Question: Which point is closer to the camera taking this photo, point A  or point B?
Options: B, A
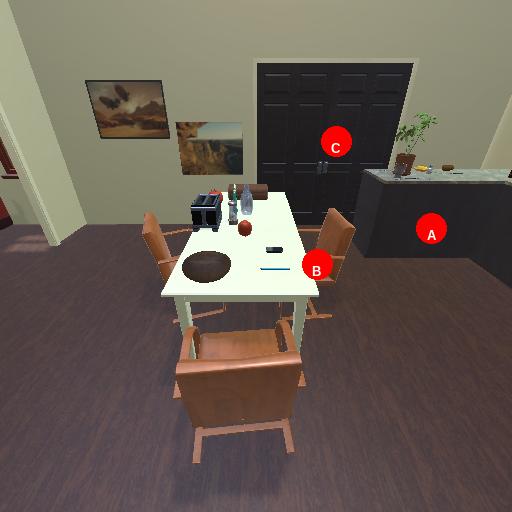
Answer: B